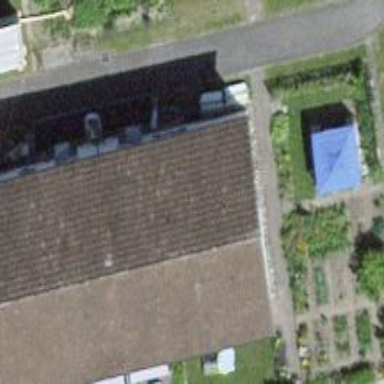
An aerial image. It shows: Gabled roof on residential building.